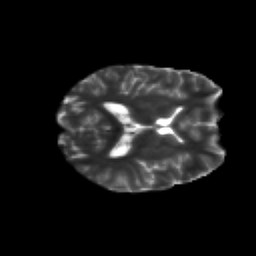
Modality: T2w
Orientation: axial
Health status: healthy
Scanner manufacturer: siemens
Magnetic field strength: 3 T
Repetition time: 12 s
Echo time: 0.092 s